Question: Using Biztalk 2010 I have a incoming message with this structure:
'''
<xml><blocks>
<block id="level">
<message id="code">100</message>
<message id="description">Some description</message>
</block>
<block id="level">
<message id="code">101</message>
<message id="description">More description</message>
</block>
</blocks>
<blocks>
<block id="change">
<message id="table">1</message>
<message id="oldvalue">100</message>
<message id="newvalue">101</message>
</block>
</blocks>
</xml>
'''
I need to map the above to this structure:
'''
<terms>
<termItem>
<code>100</code>
<description>Some description</description>
<deleted>false</deleted>
</termItem>
<termItem>
.....and so on with values from the above xml file, except that the item from the "change" block should be added as a new record to output, so the total output will be 3 items (<block>).
'''
The map view is like this:
I need some help in choosing the right combination of either functoids to use, or maybe another approach to solve this challenge.
I'm able to either choose all blocks with the "level" value and filter out the "change" block, but unable to make a combination of the two.
Any hints, suggestions are very welcome.
Thanks
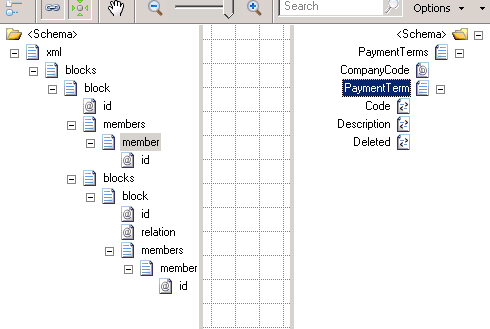
Answer: There seems to be more than meets the eye
1. The incoming xml seems to be nested (as per the schema in the visual mapper), so the example input xml structure might not quite be right?
2. Also, it might be that the schema on the RHS is debatched, i.e. one PaymentTerms message per company id, so unless you only need to map the first Company, you will need to create a wrapper schema for all mapped companies, with an arbitrary root node, and then debatch them before sending.
That said, it is relatively straightforward to get the general structure of the output by using a <URL>.
'''
<xsl:stylesheet version="1.0"
xmlns:xsl="http://www.w3.org/1999/XSL/Transform"
xmlns:xsi="http://www.w3.org/2001/XMLSchema-instance"
exclude-result-prefixes="xsl xsi">
<xsl:output method="xml" indent="yes" />
<xsl:strip-space elements="*" />
<!--Outer template-->
<xsl:template match="/">
<PaymentTerms CompanyCode="Unsure">
<xsl:apply-templates />
</PaymentTerms>
</xsl:template>
<!--Root blocks only-->
<xsl:template match="block[@id='level']">
<PaymentTerm>
<Code>
<xsl:value-of select="message[@id='code']/text()"/>
</Code>
<Description>
<xsl:value-of select="message[@id='description']/text()"/>
</Description>
<Deleted>
<!--No idea how you want this populated-->
<xsl:value-of select="'false'"/>
</Deleted>
</PaymentTerm>
<xsl:apply-templates select="blocks/block"></xsl:apply-templates>
</xsl:template>
<!--Nested blocks only-->
<xsl:template match="block[@id='change']">
<PaymentTerm>
<Code>
NestedCode
</Code>
<Description>
NestedDescription
</Description>
<Deleted>
NestedDeleted
</Deleted>
</PaymentTerm>
</xsl:template>
</xsl:stylesheet>
'''
You didn't provide much info on how the nested blocks are to be mapped, so I've provided placeholders in the meantime.
HTH!